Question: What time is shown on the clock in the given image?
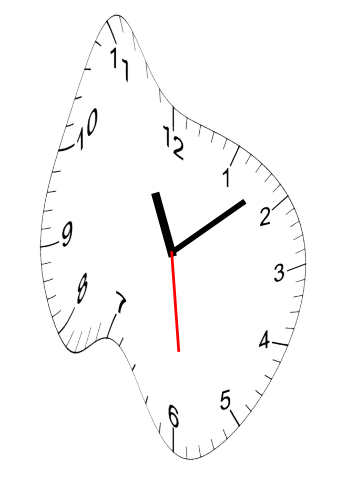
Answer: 11:08:29